Interaction volume radius: 5 \u00c5
Interaction volume height: 20 \u00c5
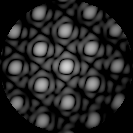
Disorder parameter: 0.04784